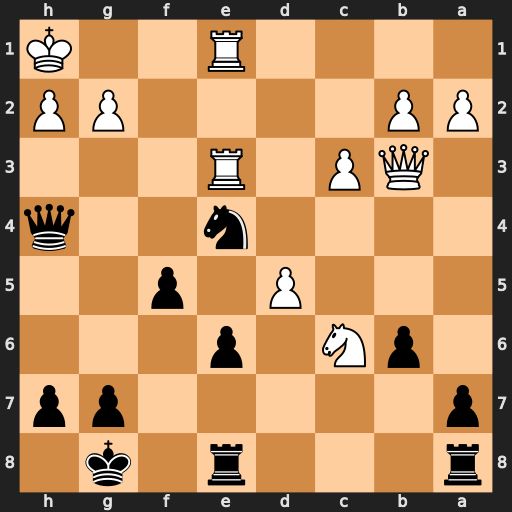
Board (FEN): r3r1k1/p5pp/1pN1p3/3P1p2/4n2q/1QP1R3/PP4PP/4R2K
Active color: b
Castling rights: -
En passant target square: -
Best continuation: Nf2+ Kg1 Ng4